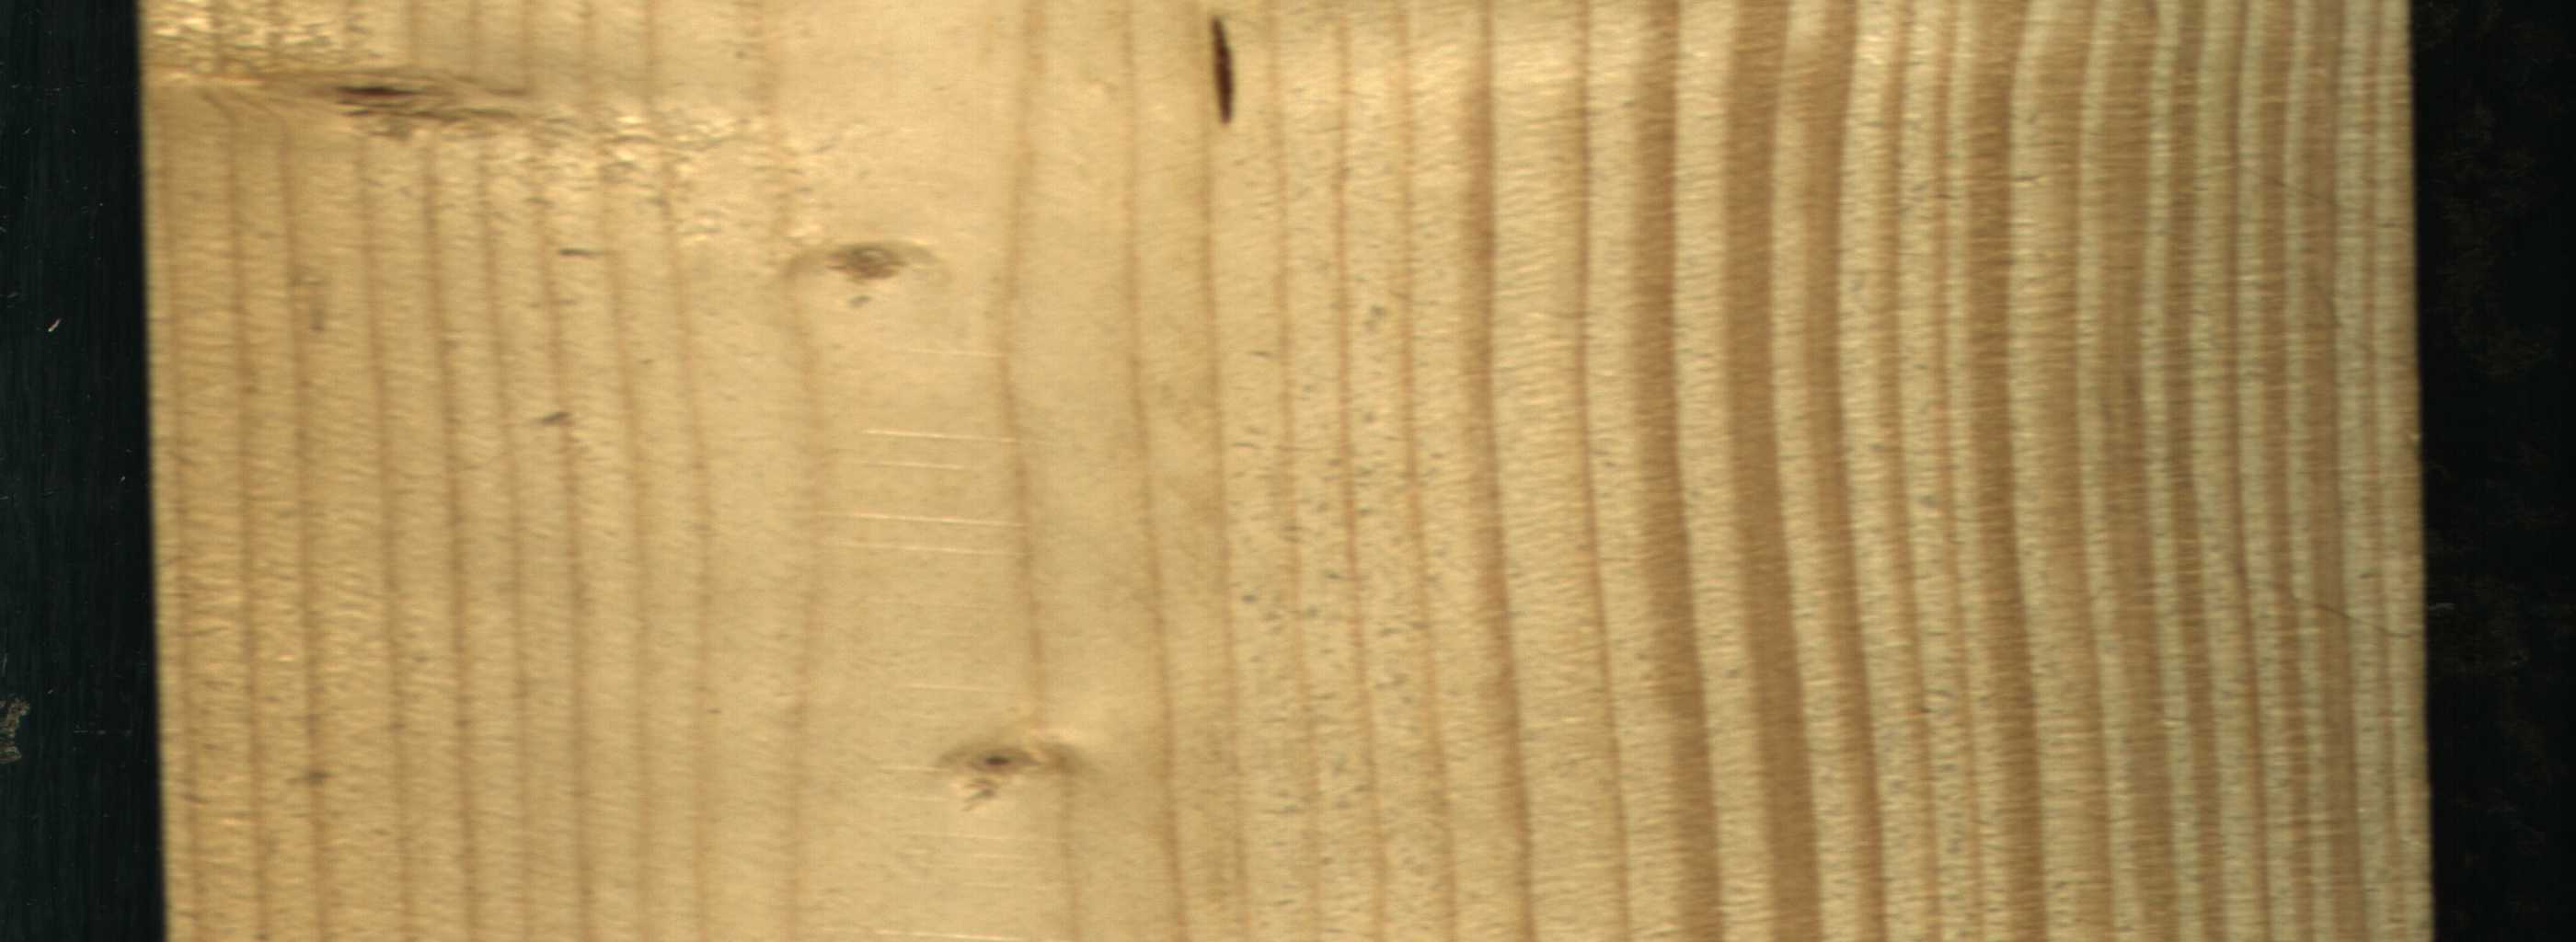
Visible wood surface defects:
resin
Live_Knot
Live_Knot
Live_Knot